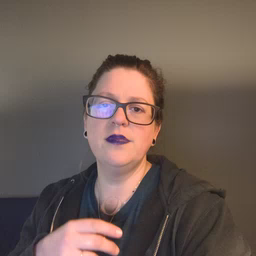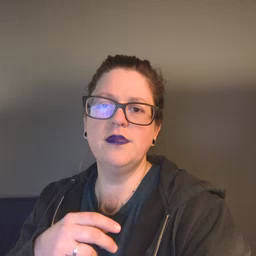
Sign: garbage